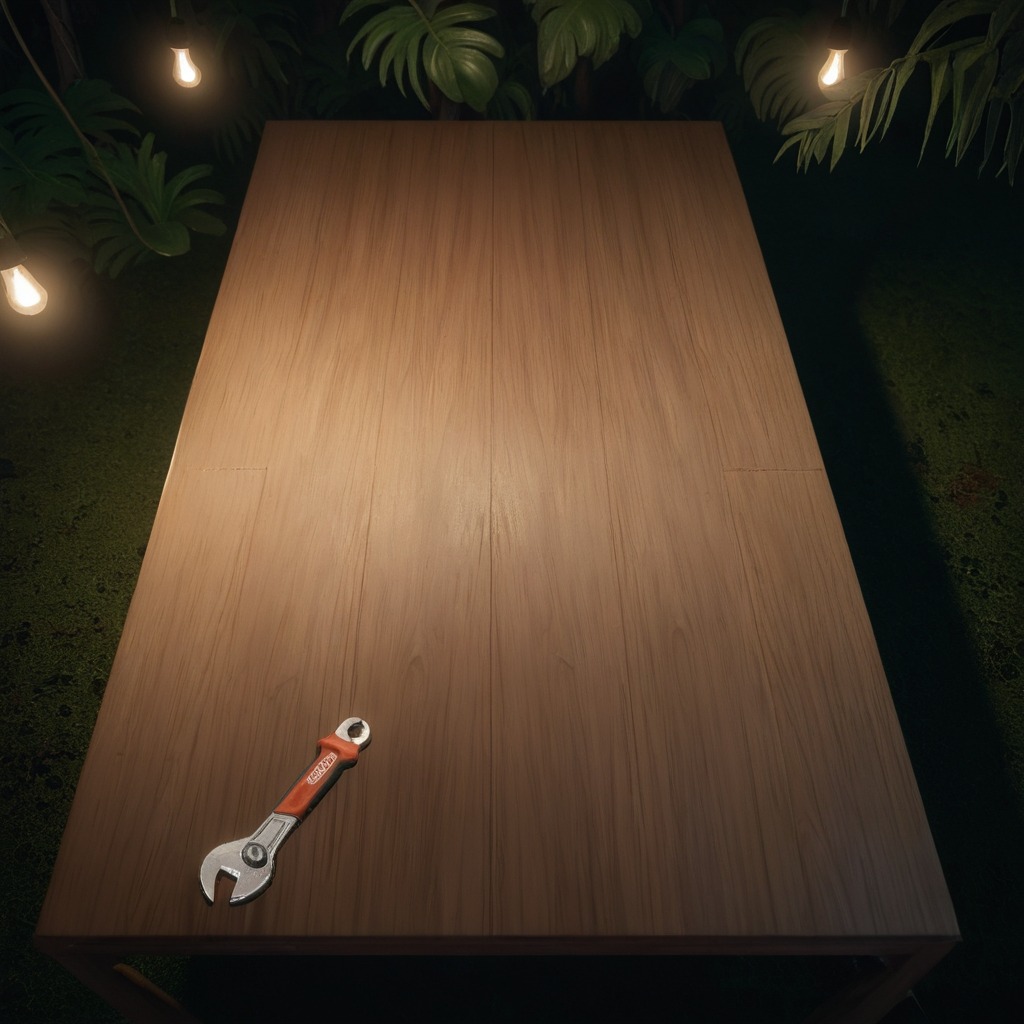
An wrench is lying on the wooden table inside a jungle field workshop tent at night.